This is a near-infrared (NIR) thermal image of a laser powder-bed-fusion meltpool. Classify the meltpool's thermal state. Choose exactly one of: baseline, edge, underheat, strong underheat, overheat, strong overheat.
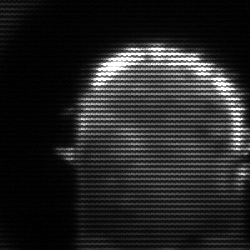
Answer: baseline